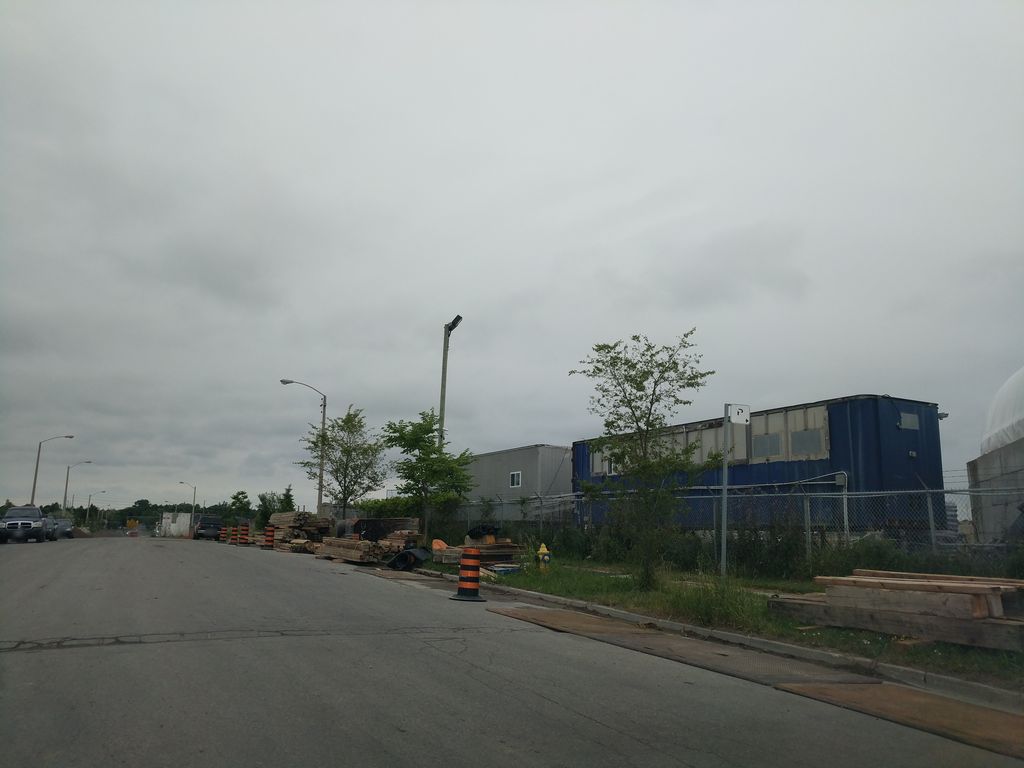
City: toronto